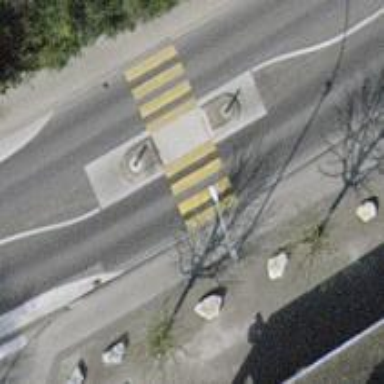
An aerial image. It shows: Marked road crossing with visible markings.